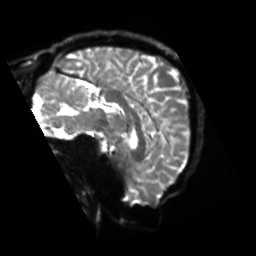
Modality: sbref
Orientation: sagittal
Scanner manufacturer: siemens
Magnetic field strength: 3 T
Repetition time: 4 s
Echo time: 0.0594 s